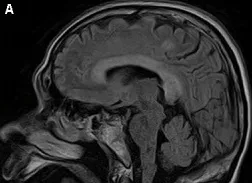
Sagittal images of brain MRI performed 7 days . MRI performed 7 days after onset revealed hyperintense lesions on T2-weighted imaging throughout the entire CC and in some extracallosal regions (A).
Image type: radiology (mri)